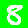
Digit: 8